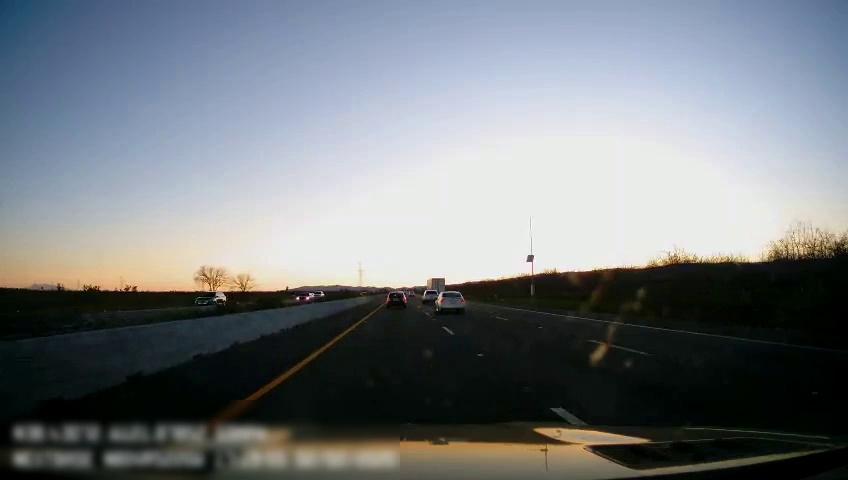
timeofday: Dusk/Dawn/Twilight
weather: Sunny
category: Drivable Space
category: Vehicles | Car
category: Vehicles | Car
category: Vehicles | Car
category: Vehicles | Truck
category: Vehicles | Car
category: Vehicles | SUV
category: Vehicles | Car
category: Lanes | Current Lane
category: Lanes | Alternate Lane
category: Lanes | Alternate Lane
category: Lanes | Alternate Lane